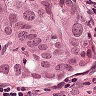
Metastatic tissue present: yes